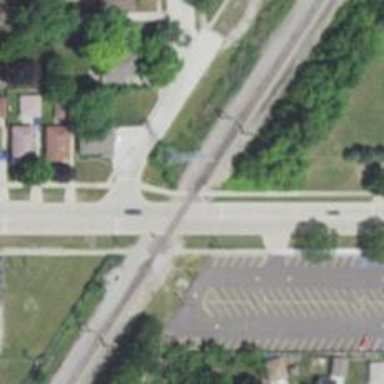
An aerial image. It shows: Railway crossing.